Question: '''
con = DriverManager.getConnection(Module.url, Module.username, Module.password);
String sql3 = "Update resume set DateDifference=DATEDIFF(End, Now())";
ps3 = con.prepareStatement(sql3);
ps3.executeUpdate();
'''

Datatype of End is DATE & DateDifference is Varchar.
Its not updating the table in the database.
Can anyone help me pls.
i try to locate the problem using System.out.println("Test1") on each line its only printing up to ps3 = con.prepareStatement(sql3); there is a problem on ps3.executeUpdate();
I think its not updating because of NULL value.
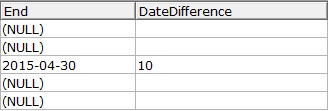
Answer: try to convert the 'datediff()' function to 'char(50)'. hope this helps
'''
con = DriverManager.getConnection(Module.url, Module.username, Module.password);
String sql3 = "Update resume set DateDifference=cast(DATEDIFF(End, Now()) as char(50))";
ps3 = con.prepareStatement(sql3);
ps3.executeUpdate();
'''